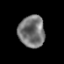
Tissue: prostate
Cell type: Myeloid cells
Senescence score: 0.3365
Nuclear area (px): 817
Mean DAPI intensity: 117.496